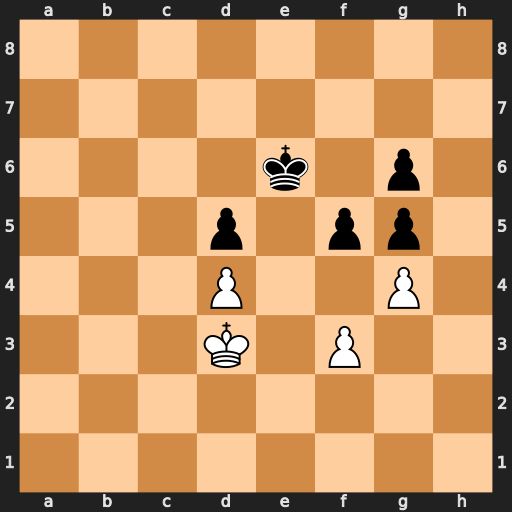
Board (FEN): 8/8/4k1p1/3p1pp1/3P2P1/3K1P2/8/8
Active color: w
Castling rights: -
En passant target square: -
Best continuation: Kc3 Kd6 Kb4